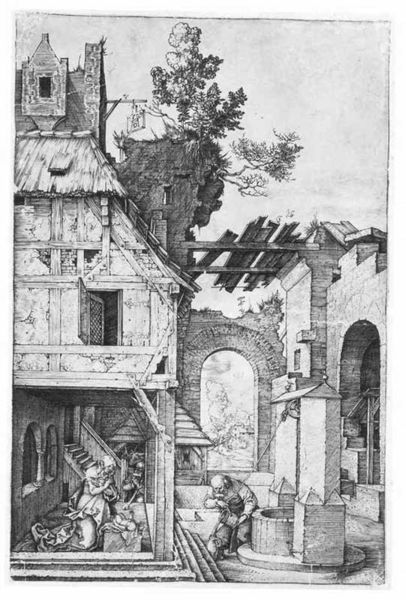
Titel: Die Geburt Christi (Weihnachten)
Künstler: Albrecht Dürer
Standort: Karlsruhe
Institution: Staatliche Kunsthalle Karlsruhe
Schlagwörter: baum, himmel, mann, wasser, weiß, menschen, sitzen, stadt, äste, fenster, frau, grau, holz, männer, schwarz, skizze, säule, zeichnung, dach, gebäude, haus, haube, alt, bart, trinken, arm, falten, rembrandt, stein, ast, häuser, brücke, hütte, gewand, kind, bühne, gebeugt, arbeit, brunnen, sack, krug, bogen, perspektive, arbeiten, dorf, giebel, graphik, hof, laden, rundbogen, treppe, treppen, glatze, durchgang, stufe, stufen, bretter, faltenwurf, knie, tor, bögen, verfall, gang, innenhof, ruine, offen, greis, scheune, strohdach, torbogen, flaschenzug, seilwinde, winde, dachfenster, druck, schnitt, radierung, stich, schwarzweiß, beten, gebet, portal, kaputt, handwerker, christus, jesus, witterung, mittelalter, rundbögen, müde, stall, fachwerk, fachwerkhaus, zerstört, dürer, anbeten, eimer, maria, kupferstich, erschöpft, anbetung, brunne, holzhaus, christi, josef, zerfall, geburt, krippe, weihnacht, weihnachten, bogenfenster, jesuskind, proportion, brunen, gießen, geburt jesu, schütten, gewnd, wassereimer, christkind, josepf, tordurchgang, stfe, be, 1515, mfrau, brnnen, jopsef, am brunnen, wasser schöpfen